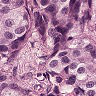
Metastatic tissue present: yes